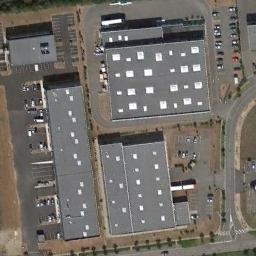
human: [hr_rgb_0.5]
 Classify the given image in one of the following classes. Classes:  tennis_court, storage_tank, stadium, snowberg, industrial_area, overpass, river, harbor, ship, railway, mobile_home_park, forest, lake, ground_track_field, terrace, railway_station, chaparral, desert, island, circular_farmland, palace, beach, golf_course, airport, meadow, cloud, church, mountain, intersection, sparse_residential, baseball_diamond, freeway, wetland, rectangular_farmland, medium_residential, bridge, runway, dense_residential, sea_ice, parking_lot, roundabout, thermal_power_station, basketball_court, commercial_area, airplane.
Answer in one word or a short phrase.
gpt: industrial_area